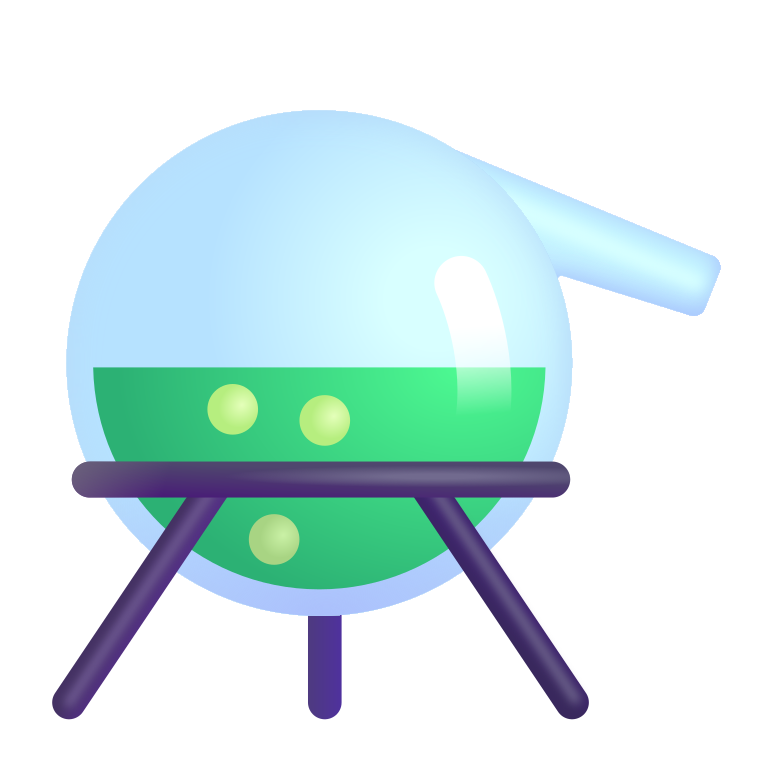
alembic color